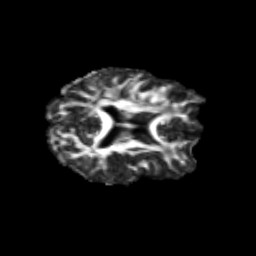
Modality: FA
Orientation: axial
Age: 23
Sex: female
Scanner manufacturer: siemens
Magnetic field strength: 3 T
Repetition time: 3.5 s
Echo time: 0.125 s